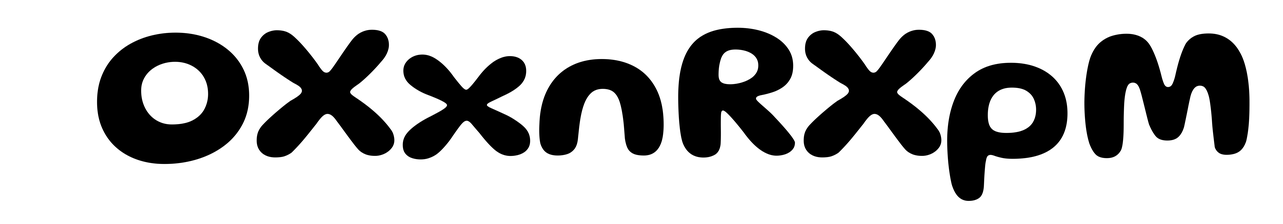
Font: Gluten_SemiBold